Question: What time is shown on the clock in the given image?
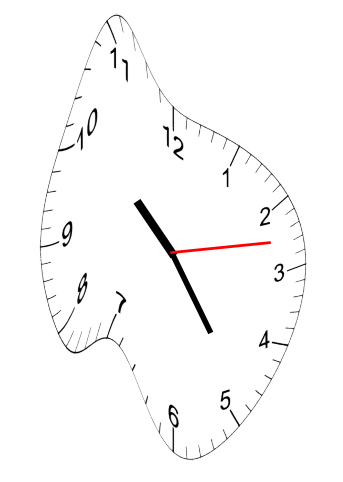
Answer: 10:24:13